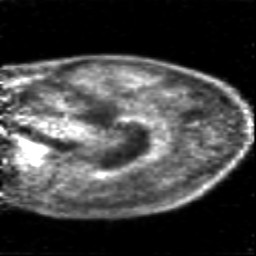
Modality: PET
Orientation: sagittal
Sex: female
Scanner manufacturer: siemens